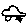
Label: car